Question: I have a query that I'm not sure how to implement or if it's efficient to do in 'cypher'. Anyway, here's what I'm trying to do.
I have basically this graph:

I want to get all the 'nodes'/'relationships' from '1' to '3' (: the empty node can be any number of nodes). I also want all the, , incoming edges from the last two nodes and only the last two nodes that are not in the original path. In this case the edges that are in red should also be added to result.
I already know the path that I want. So in this example I would have been given node ids '1, ..., 2, 3' and I think I know how to get the path of the first part.
'''
MATCH (n)-->() WHERE n.nid IN ['1', '...', '2', '3'] RETURN n
'''
I just can't figure out how to get the red edges for the last two nodes in the path. Also, I'm not given node ids 4 and 5. We can assume the edges connecting '1, ..., 2, 3' all have the same 'label' and all the other edges have a different 'label'.
I think I need to use 'merge' but can't figure out how to do it yet.
Or if someone know's how to do this in gremlin, I'm all ears.
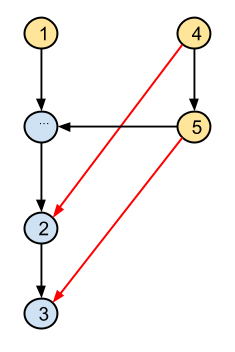
Answer: Does this work for you?
'''
MATCH ({nid: '1'})-[:t*]->(n2 {nid: '2'})-[:t]->(n3 {nid: '3'})
OPTIONAL MATCH ()-[t42]->(n2)
WHERE (TYPE(t42) <> 't')
OPTIONAL MATCH ()-[t53]->(n3)
WHERE (TYPE(t53) <> 't')
RETURN COLLECT(t42) AS c42, COLLECT(t53) AS c53;
'''
I give all the relationships on the left path (in your diagram) the 'type' "t". (The term 'label' is used for nodes, not relationships.). You said we can assume that the other relationships do not have that type, so this query takes advantage of that fact to filter out type "t" relationships from the result.
This query also makes the 4-2 and 5-3 relationships optional.